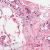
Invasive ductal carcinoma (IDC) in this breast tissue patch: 1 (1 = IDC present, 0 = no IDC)